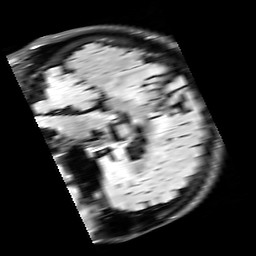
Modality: FLAIR
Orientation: sagittal
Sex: male
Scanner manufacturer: siemens
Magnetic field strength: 3 T
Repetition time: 10 s
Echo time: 0.09 s